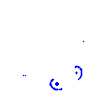
Particle: pion